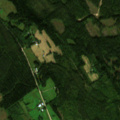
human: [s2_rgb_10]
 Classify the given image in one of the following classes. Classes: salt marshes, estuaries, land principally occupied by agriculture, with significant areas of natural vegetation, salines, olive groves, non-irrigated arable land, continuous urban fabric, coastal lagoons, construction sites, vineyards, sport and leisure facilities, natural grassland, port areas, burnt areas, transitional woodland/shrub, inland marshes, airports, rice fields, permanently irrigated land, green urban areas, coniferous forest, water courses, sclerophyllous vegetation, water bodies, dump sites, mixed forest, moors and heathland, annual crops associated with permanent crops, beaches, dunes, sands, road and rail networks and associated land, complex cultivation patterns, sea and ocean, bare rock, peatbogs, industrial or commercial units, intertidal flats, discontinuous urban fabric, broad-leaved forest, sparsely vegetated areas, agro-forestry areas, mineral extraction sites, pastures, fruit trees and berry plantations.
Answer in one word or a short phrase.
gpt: land principally occupied by agriculture, with significant areas of natural vegetation, broad-leaved forest, coniferous forest, mixed forest